Соревнования по прыжкам с трамплина проводятся на снежном склоне с углом наклона $\alpha=\frac{\pi}{6}$. Спортсмены начинают движение в точке $A$, отрываются от поверхности земли в точке $O$, двигаясь под углом $\theta$ к горизонтали, и приземляются в точке $B$. Расстояние между точками вдоль склона равно $OB=L$. Известно также, что точка $A$ лежит выше точки $O$ на величину $h=50~\text{м}$.
Пренебрегая трением и сопротивлением, найдите максимальную длину прыжка $L_{max}$ и угол $\theta_0$, при котором такой прыжок возможен.
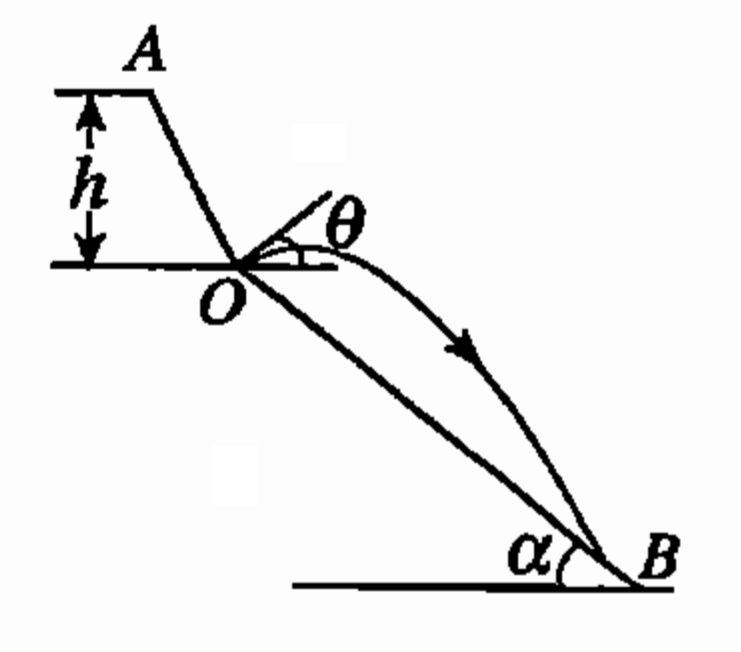
Ответ: \[L_{max}=4h=200~\text м,~\theta_0=\frac{\pi}{3}.\]
Темы:
T, Механика, Кинематика, Китайские